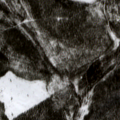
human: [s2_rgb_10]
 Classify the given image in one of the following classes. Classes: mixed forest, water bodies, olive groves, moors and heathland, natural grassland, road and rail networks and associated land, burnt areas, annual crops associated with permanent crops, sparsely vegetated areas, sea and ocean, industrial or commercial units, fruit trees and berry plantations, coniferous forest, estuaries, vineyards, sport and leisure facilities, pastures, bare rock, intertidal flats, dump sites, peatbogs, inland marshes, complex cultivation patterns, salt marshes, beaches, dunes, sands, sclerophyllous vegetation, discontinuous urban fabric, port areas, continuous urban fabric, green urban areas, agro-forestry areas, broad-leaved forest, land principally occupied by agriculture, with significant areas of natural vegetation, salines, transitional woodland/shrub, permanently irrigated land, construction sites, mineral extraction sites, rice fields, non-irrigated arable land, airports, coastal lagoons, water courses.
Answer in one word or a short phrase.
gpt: coniferous forest, mixed forest, transitional woodland/shrub, water bodies